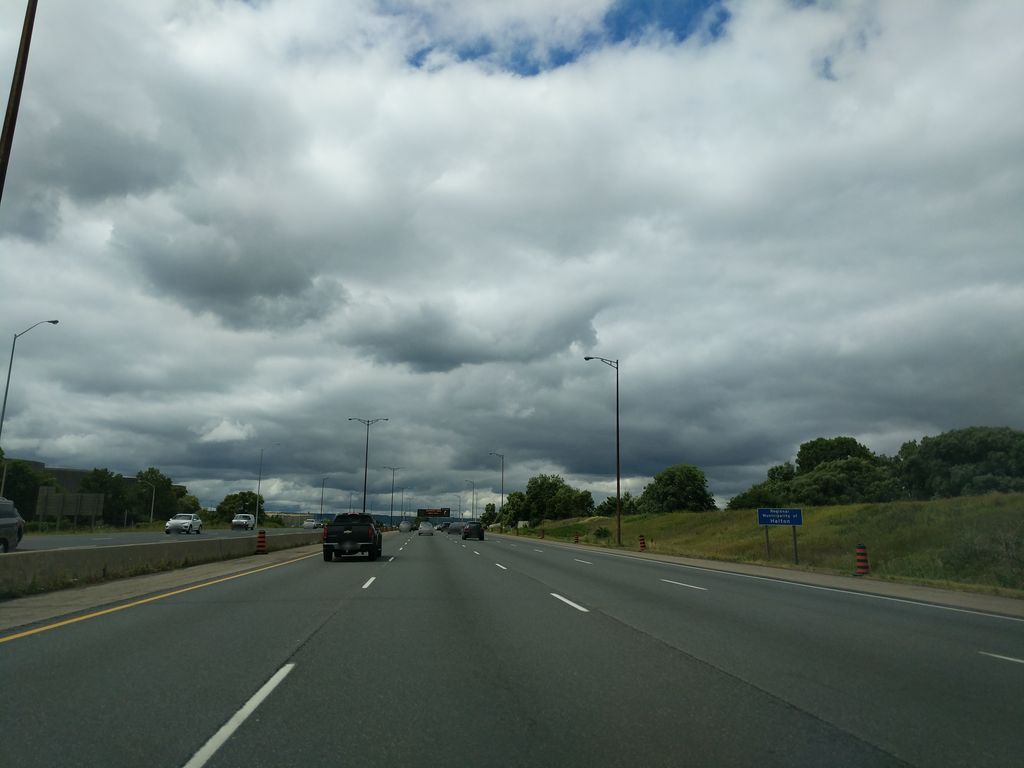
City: hamilton